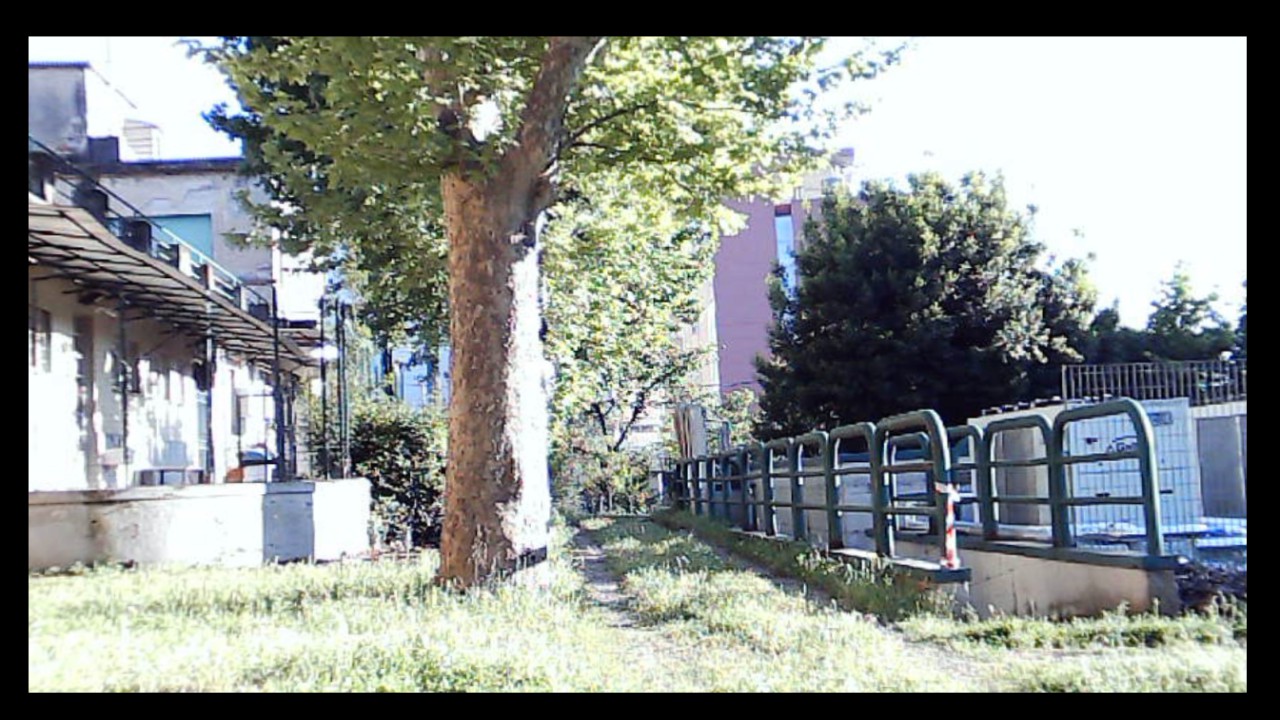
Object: Betafpv air75